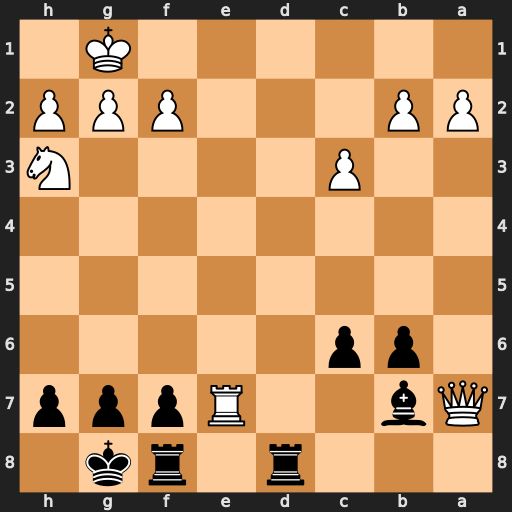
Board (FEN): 3r1rk1/Qb2Rppp/1pp5/8/8/2P4N/PP3PPP/6K1
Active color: b
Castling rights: -
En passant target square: -
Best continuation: Rd1+ Re1 Rxe1#